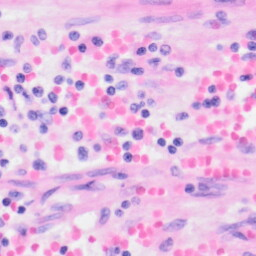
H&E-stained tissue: Kidney